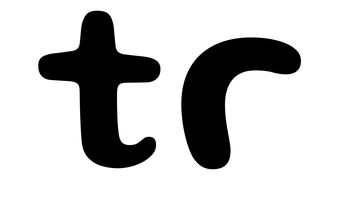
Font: Gluten_Medium